This time-frequency spectrogram was computed from a bearing vibration snapshot; brighter regions carry more energy. Determine the bearing's health state. Answer with exactly one of: normal, inner_race, outer_race, ball.
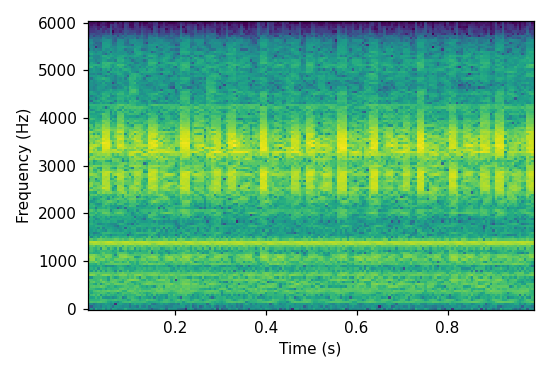
Answer: inner_race